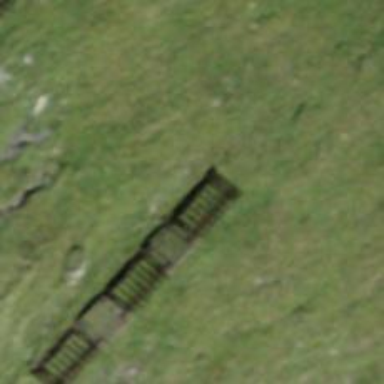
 designed to mitigate snow accumulations in specific area."